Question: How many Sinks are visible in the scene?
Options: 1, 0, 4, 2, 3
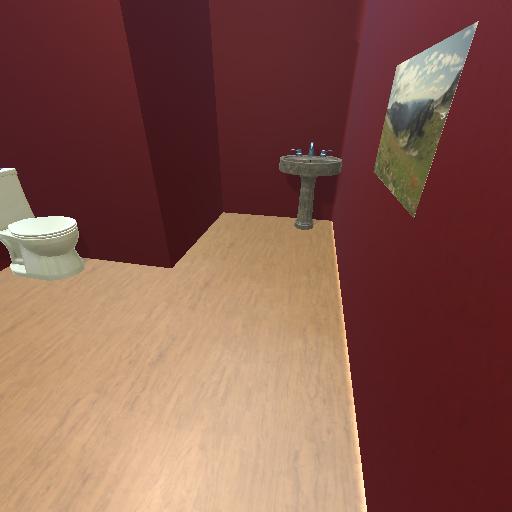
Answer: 1